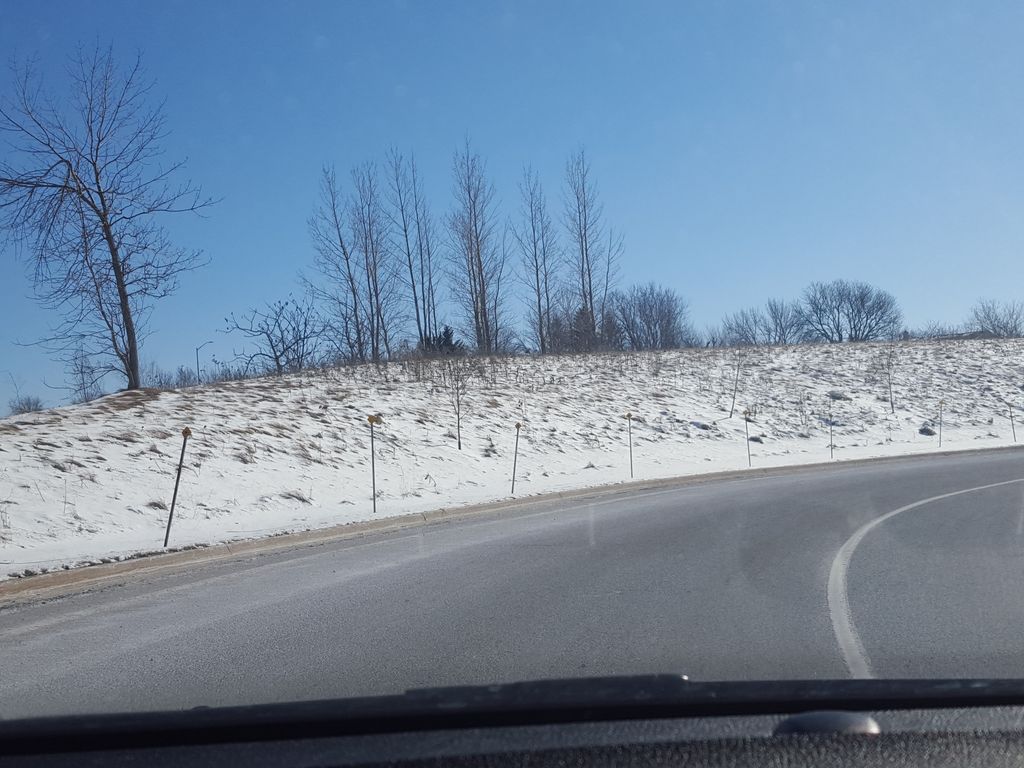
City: hamilton